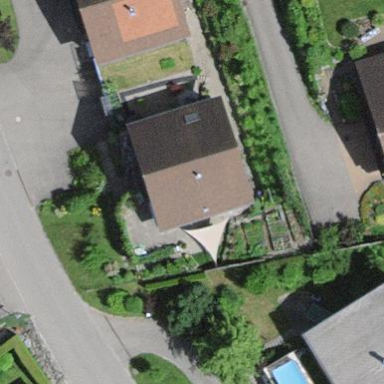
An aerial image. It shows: Detached building.